Question: Please pardon the chunk of codes below, i'm presenting them for clarity. Thanks!
I have a table view control [suiteCasesSelected] of type [TestSuiteDetail] that has the following functions:
- <URL>'''
//Triggered every time I type something on the filter box
private void filterTestSuiteSelectedList() {
// Wrap the ObservableList in a FilteredList (display all data).
FilteredList<TestSuiteDetail> filteredData = new FilteredList<>(mainApp.getTestSuiteSelectedData(), p -> true);
// Set the filter Predicate whenever the filter changes.
suiteSelectedFilter.textProperty().addListener((observable, oldValue, newValue) -> {
filteredData.setPredicate(tc -> {
// Display all if filter is empty
if (newValue == null || newValue.isEmpty()) {
return true;
}
// Compare test case name or module name
String lowerCaseFilter = newValue.toLowerCase();
if (tc.getTestCaseName().toLowerCase().contains(lowerCaseFilter)) {
return true;
} else if (tc.getModuleName().toLowerCase().contains(lowerCaseFilter)) {
return true;
}
return false;
});
});
// Wrap the FilteredList in a SortedList.
SortedList<TestSuiteDetail> sortedData = new SortedList<>(filteredData);
// Bind the SortedList comparator to the TableView comparator.
sortedData.comparatorProperty().bind(suiteCasesSelected.comparatorProperty());
// Add sorted and filtered data to the table.
suiteCasesSelected.setItems(sortedData);
}
'''
- '''
@FXML
private void handleRemoveFromSelectedClicked() {
ObservableList selectedItems = suiteCasesSelected.getSelectionModel().getSelectedItems();
if (selectedItems != null) {
suiteCasesSelected.getItems().removeAll(selectedItems);
mainApp.saveSuiteDetailsSelectedXMLData(testSuite);
TestNGXmlConverter.updateTestSuiteXMLFile(testSuite.getTestSuiteName());
}
}
'''
Every time I select items from the table and click the remove '<<' button, I get multiple exceptions starting from '''
Exception in thread "JavaFX Application Thread" java.lang.RuntimeException: java.lang.reflect.InvocationTargetException
'''
and finally ending at '''
Caused by: java.lang.UnsupportedOperationException
at java.util.AbstractList.remove(Unknown Source)
at java.util.AbstractList$Itr.remove(Unknown Source)
at java.util.AbstractCollection.removeAll(Unknown Source)
at cl.oe.beatrix.view.ControllerWindowMain.handleRemoveFromSelectedClicked(ControllerWindowMain.java:2043)
... 70 more
'''
Line 2043 points to 'suiteCasesSelected.getItems().removeAll(selectedItems);' presented above.
- 'filterTestSuiteSelectedList()''initialize()'- Appreciate the help! Please do let me know if further information is needed
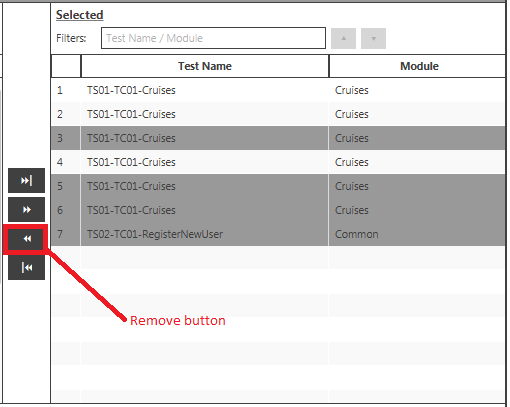
Answer: Managed to solve this problem.
A user encountered a similar problem and posted it in the tutorials <URL>.
Raw:
'''
// The index of the sorted and filtered list.
int visibleIndex = personTable.getSelectionModel().getSelectedIndex();
// Source index of master data.
int sourceIndex = sortedData.getSourceIndexFor(masterData, visibleIndex);
// Remove.
masterData.remove(sourceIndex);
'''
Modified for my case (multiple selection table):
'''
@FXML
private void handleRemoveFromSelectedClicked() {
// Get all the selected items
ObservableList<Integer> selectedItems = suiteCasesSelected.getSelectionModel().getSelectedIndices();
if (selectedItems != null) {
// Iterate through each item
for (Integer selectedItem : selectedItems) {
int sourceIndex = filteredSelectedData.getSourceIndexFor(mainApp.getTestSuiteSelectedData(),
selectedItem.intValue());
//remove
mainApp.getTestSuiteSelectedData().remove(sourceIndex);
}
mainApp.saveSuiteDetailsSelectedXMLData(testSuite);
TestNGXmlConverter.updateTestSuiteXMLFile(testSuite.getTestSuiteName());
}
}
'''
Thanks!!